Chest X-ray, AP view. Patient: 57 years old, sex M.
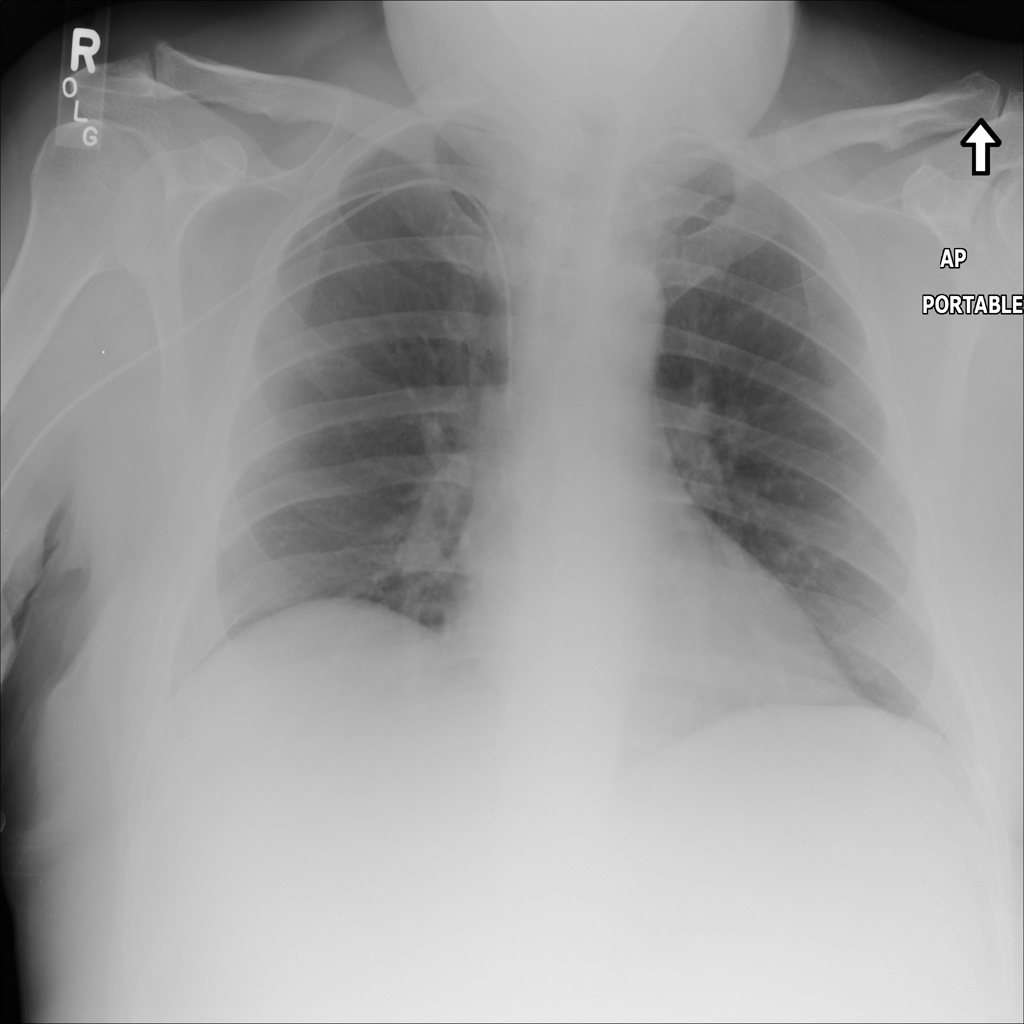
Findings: No Finding